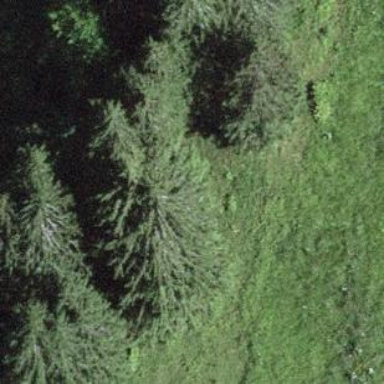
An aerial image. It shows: Forest area.